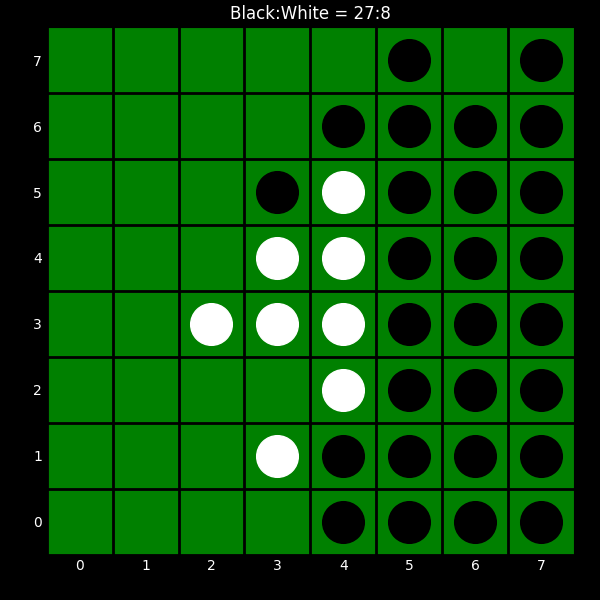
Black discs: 27
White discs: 8